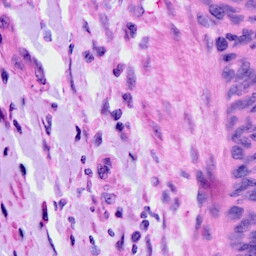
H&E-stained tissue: Cervix